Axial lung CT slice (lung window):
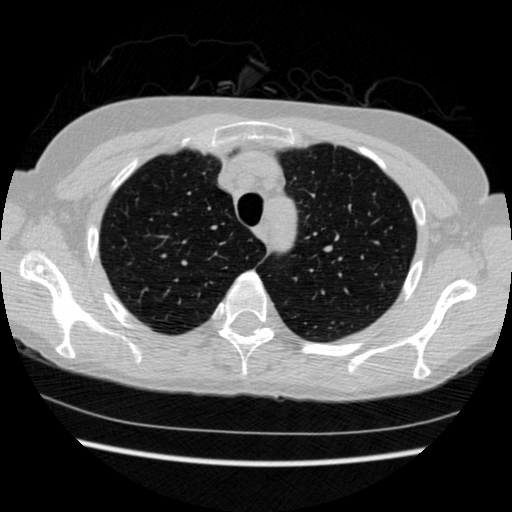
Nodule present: no